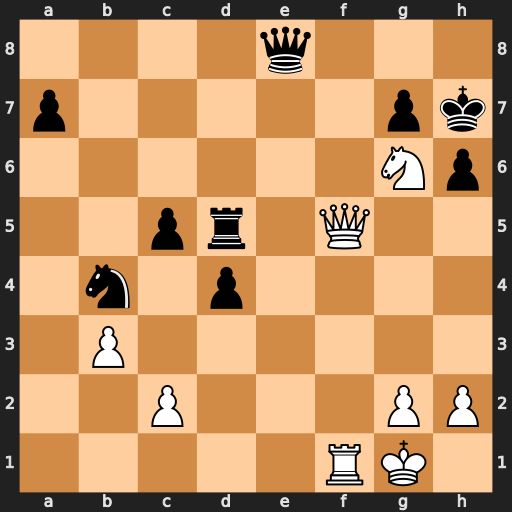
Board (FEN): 4q3/p5pk/6Np/2pr1Q2/1n1p4/1P6/2P3PP/5RK1
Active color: w
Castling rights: -
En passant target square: -
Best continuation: Nf8+ Kh8 Qh7#